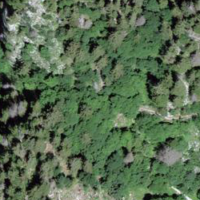
EUNIS habitat code: 43
Species observed at this site:
Asplenium trichomanes